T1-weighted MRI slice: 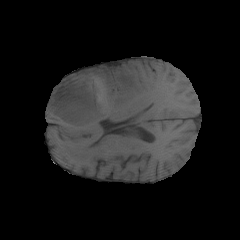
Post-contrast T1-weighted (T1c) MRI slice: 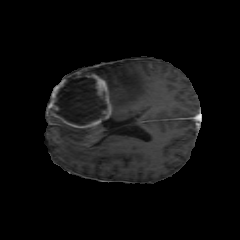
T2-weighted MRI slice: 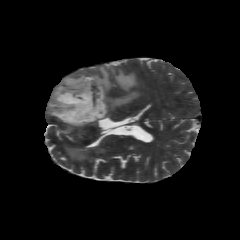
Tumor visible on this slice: yes